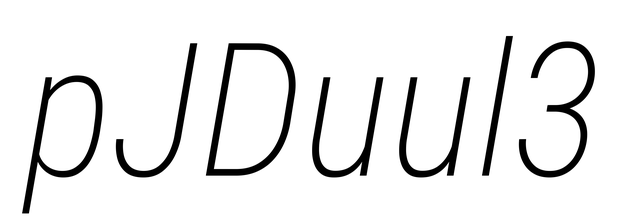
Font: Roboto-Italic_Condensed_ExtraLight_Italic